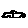
Label: car